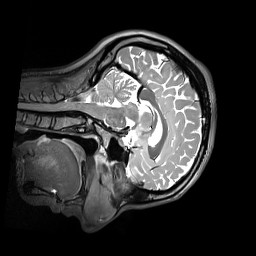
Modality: T2w
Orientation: sagittal
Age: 24
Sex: female
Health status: healthy
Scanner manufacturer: siemens
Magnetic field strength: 3 T
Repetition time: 3.2 s
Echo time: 0.412 s